Field crop: maize
Growth stage: 2
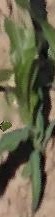
Species: maize